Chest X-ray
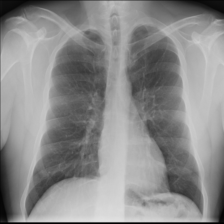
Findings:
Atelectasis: negative
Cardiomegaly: negative
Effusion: negative
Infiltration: negative
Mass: negative
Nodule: negative
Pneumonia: negative
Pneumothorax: negative
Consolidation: negative
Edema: negative
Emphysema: negative
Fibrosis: negative
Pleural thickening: negative
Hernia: negative